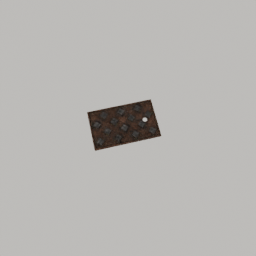
Label: mechanical